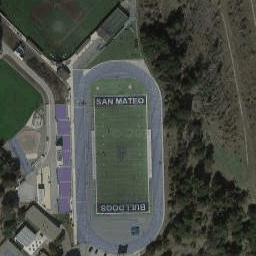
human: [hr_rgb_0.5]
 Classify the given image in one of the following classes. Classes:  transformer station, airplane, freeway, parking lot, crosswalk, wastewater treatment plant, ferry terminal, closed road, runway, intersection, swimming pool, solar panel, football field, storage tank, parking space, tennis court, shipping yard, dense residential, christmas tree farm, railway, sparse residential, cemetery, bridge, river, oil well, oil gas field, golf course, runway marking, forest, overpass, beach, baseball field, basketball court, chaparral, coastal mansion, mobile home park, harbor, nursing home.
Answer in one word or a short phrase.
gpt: football field